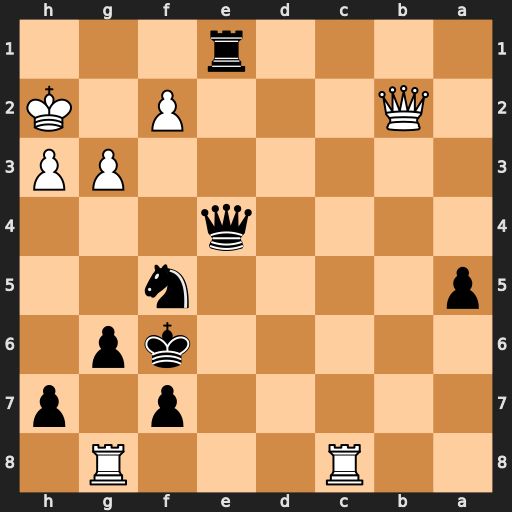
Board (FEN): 2R3R1/5p1p/5kp1/p4n2/4q3/6PP/1Q3P1K/4r3
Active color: b
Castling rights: -
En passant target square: -
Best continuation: Kg5 Qd2+ Kh5 Qxe1 Qxe1